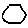
Label: hexagon